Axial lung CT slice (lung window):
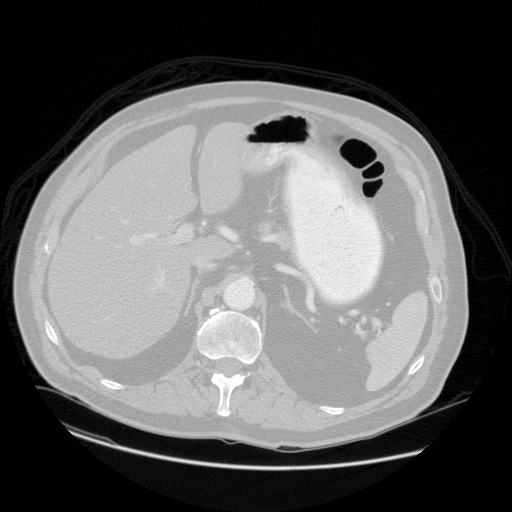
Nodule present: no